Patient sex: M
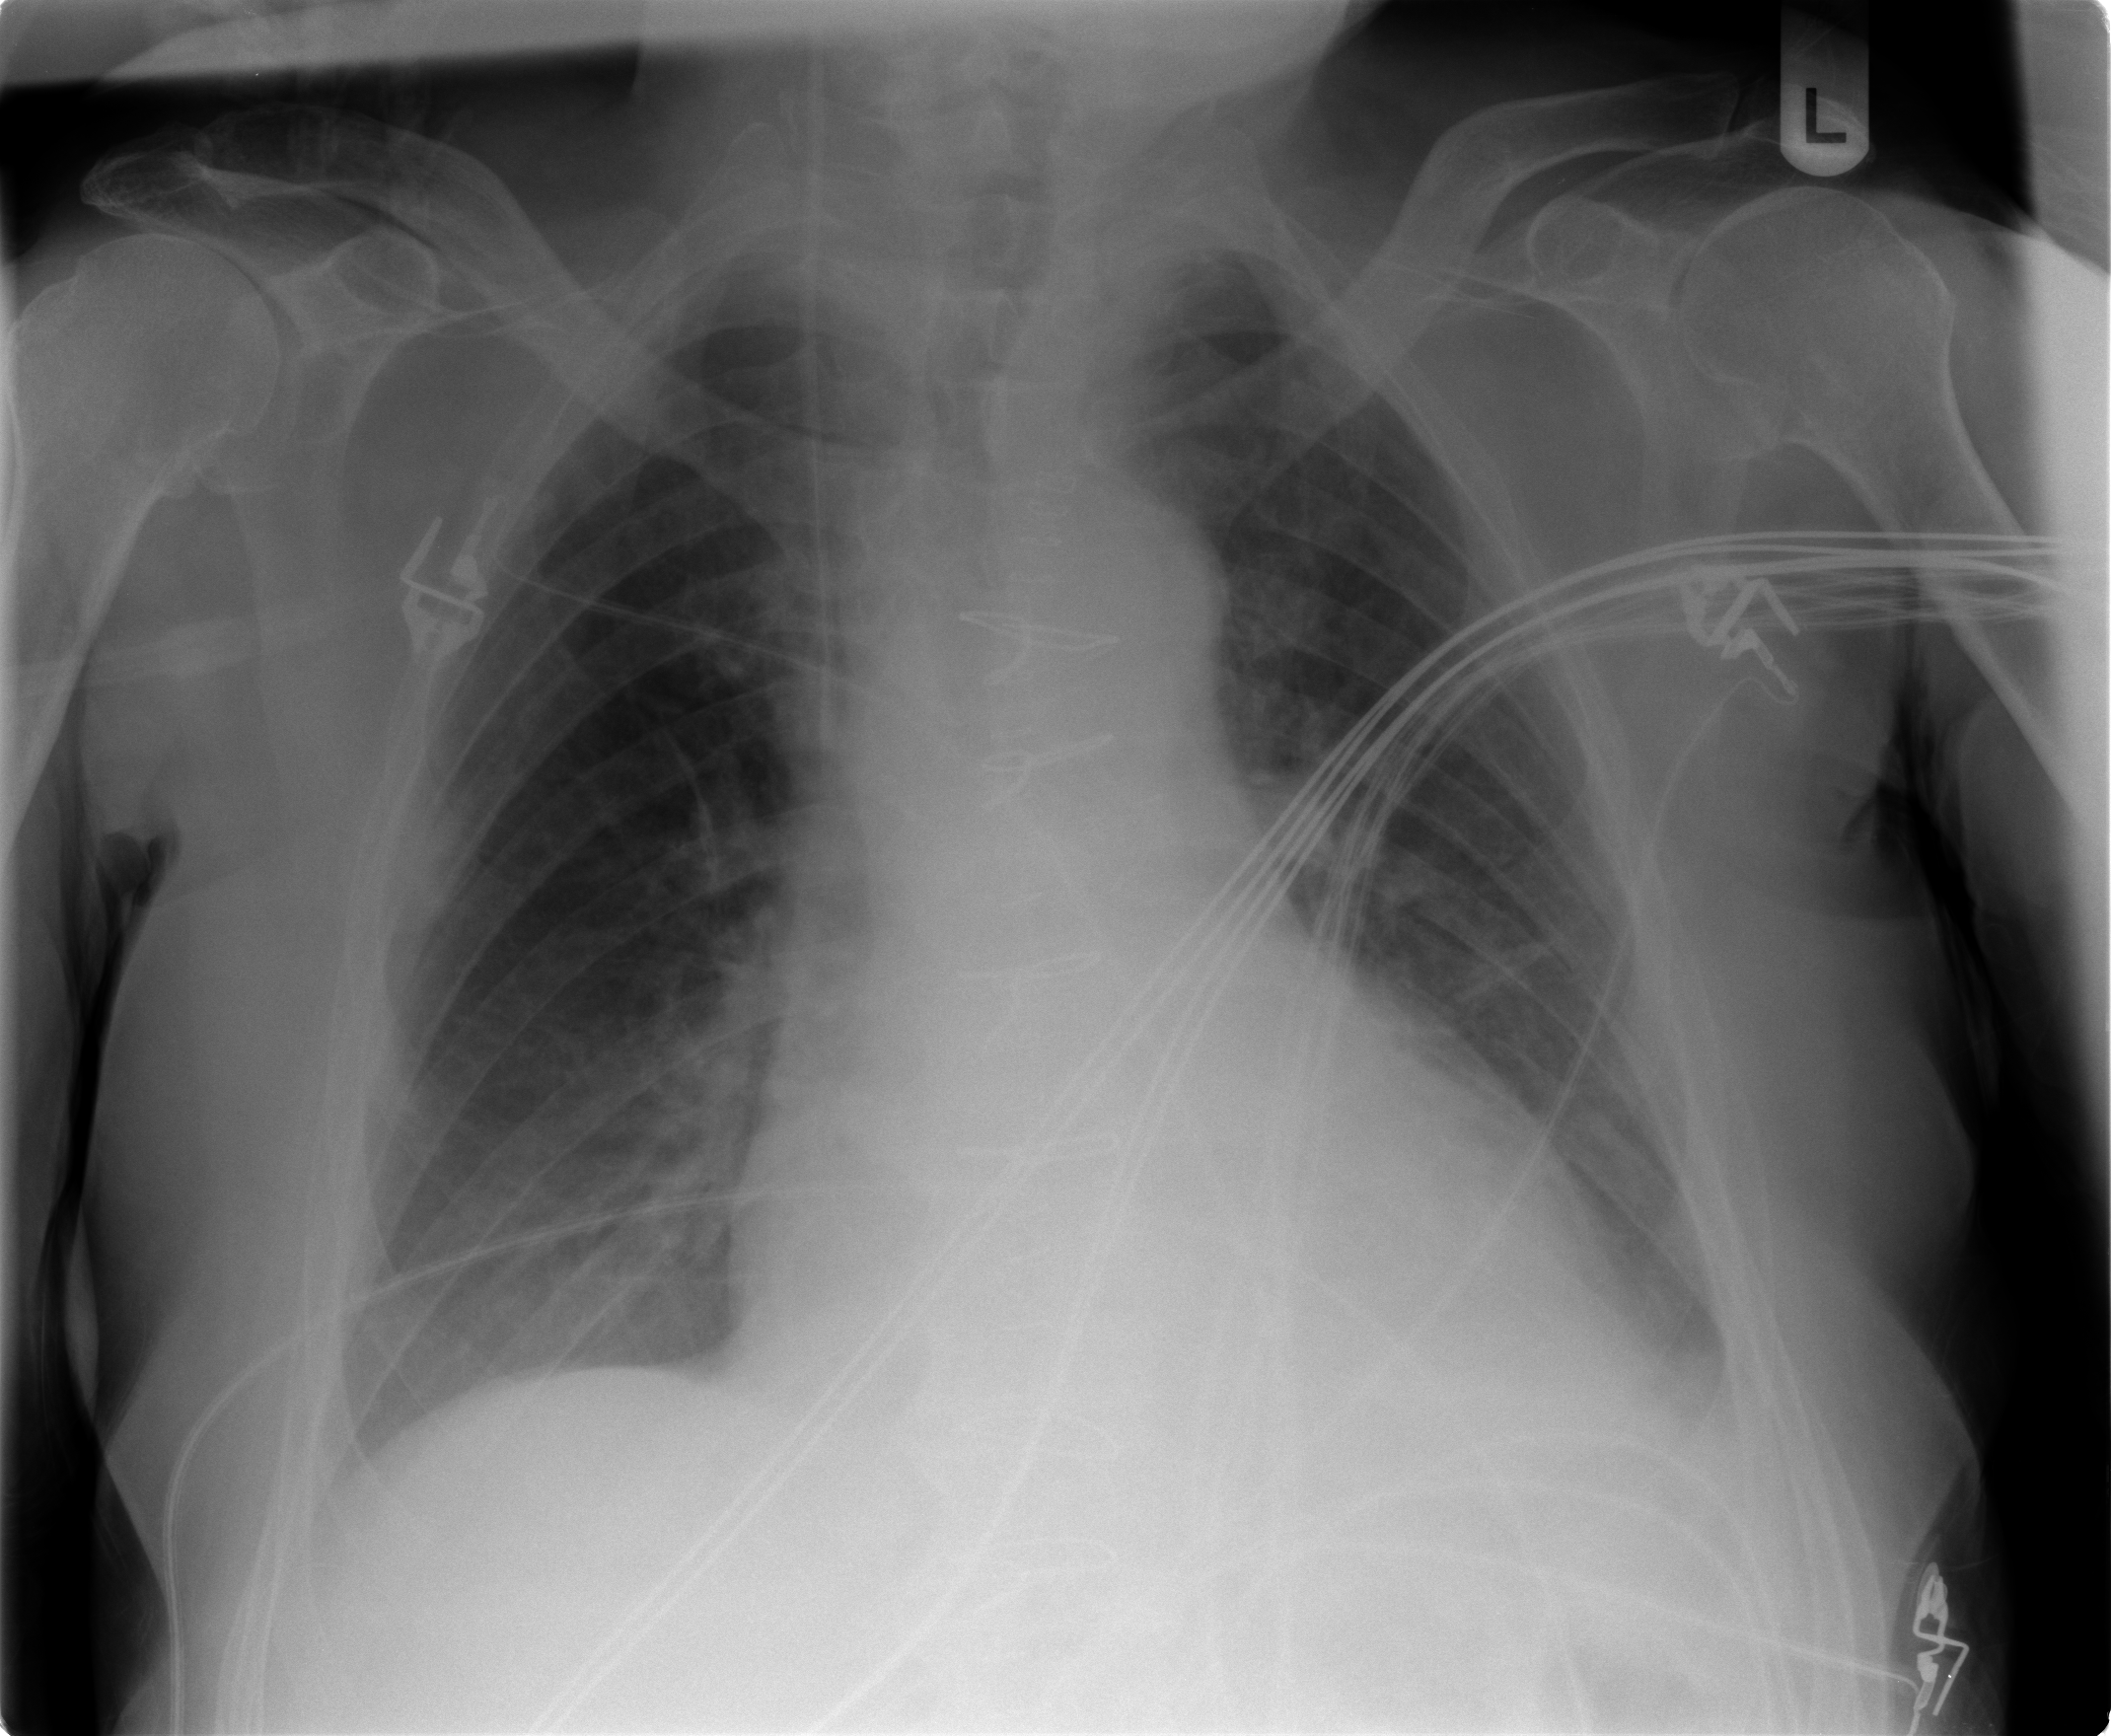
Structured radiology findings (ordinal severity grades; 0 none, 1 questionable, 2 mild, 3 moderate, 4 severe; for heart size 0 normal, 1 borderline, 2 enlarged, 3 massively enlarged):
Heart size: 2
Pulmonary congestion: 0
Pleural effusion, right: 0
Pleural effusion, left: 2
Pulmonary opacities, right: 0
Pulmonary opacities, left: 0
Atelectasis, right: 2
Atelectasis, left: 2